Question: I have the following code:
'''
legendCat<-c('Chemical','Computers & Communications','Drugs & Medical',
'Electronic & Electrical','Mechanical','Others')
ggplot(cleaned,aes(x=CAT,y=ORIGINAL, fill=as.factor(CAT)))+geom_boxplot()+
guides(colour=guide_legend(override.aes=list(legendCat)))
'''
But the labels of the legend are not coming according to the legendCat vector I have defined. How do I do that?
Obtained plot:

Thanks in advance
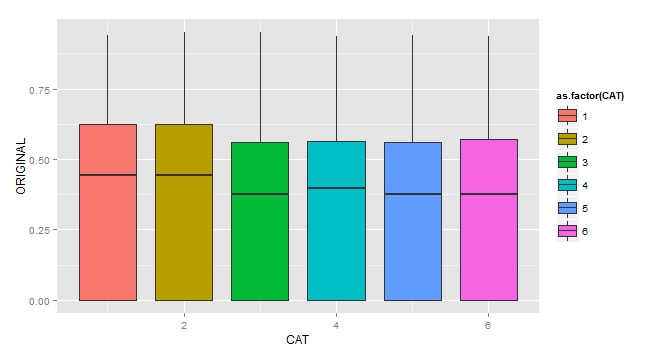
Answer: You don't need a special vector for the legend. Just use:
'''
ggplot(cleaned,aes(x=CAT,y=ORIGINAL, fill=as.factor(CAT))) +
geom_boxplot() +
scale_fill_discrete(breaks = 1:6, labels = c('Chemical','Computers & Communications','Drugs & Medical','Electronic & Electrical','Mechanical','Others'))
'''